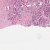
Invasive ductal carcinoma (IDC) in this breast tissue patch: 1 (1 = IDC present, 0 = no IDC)